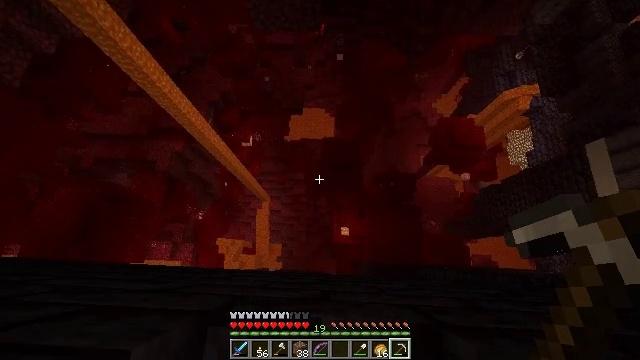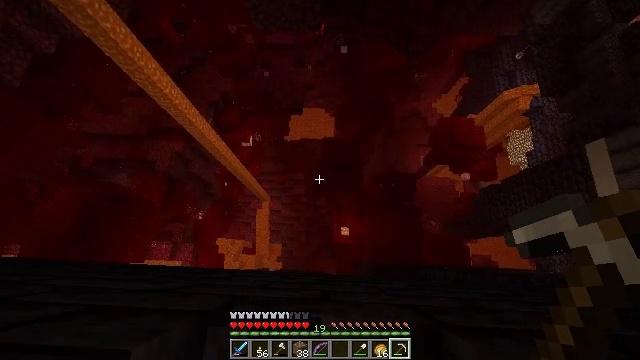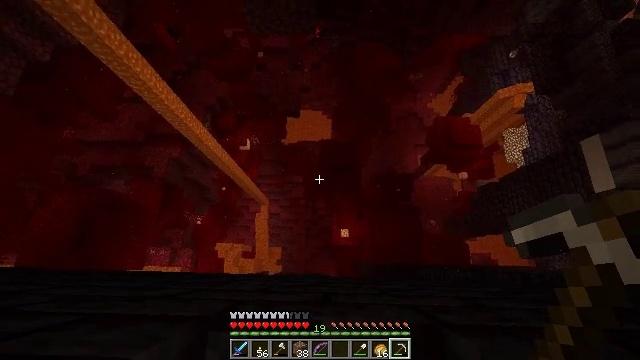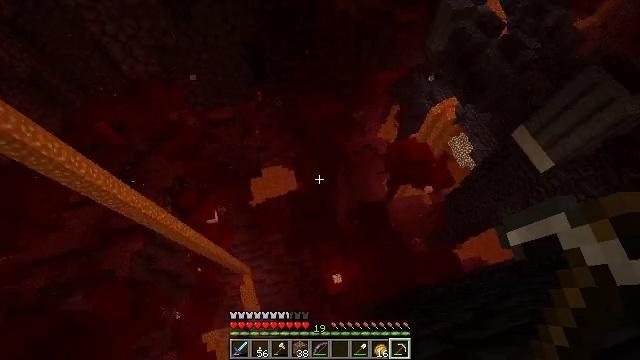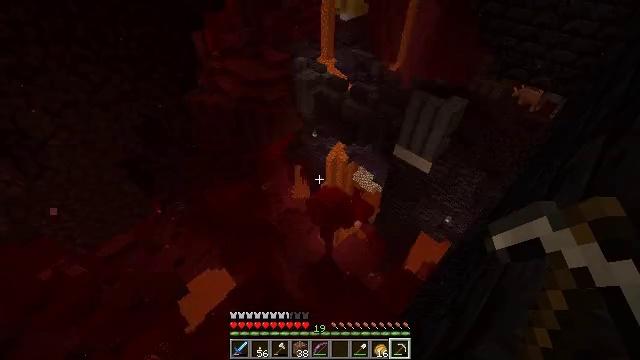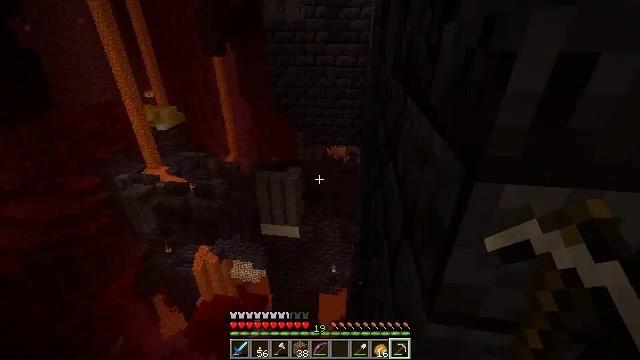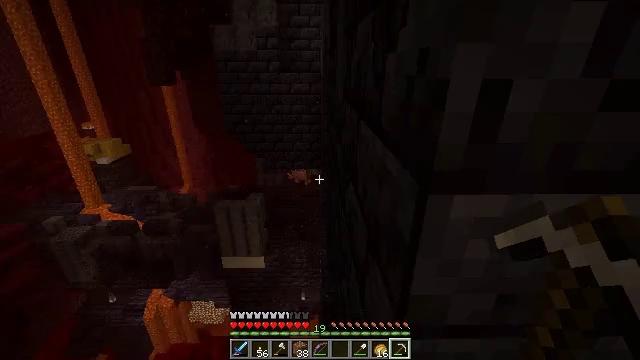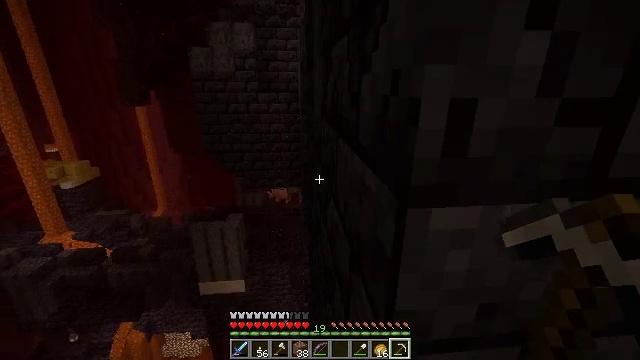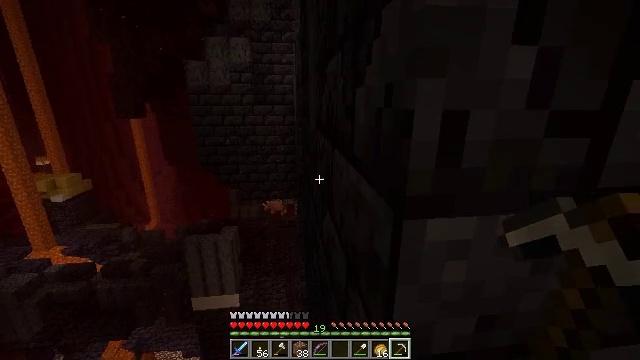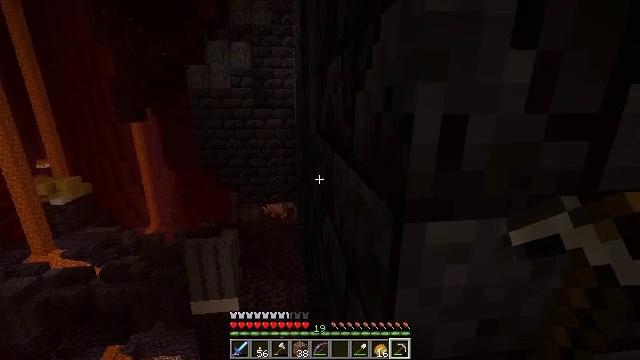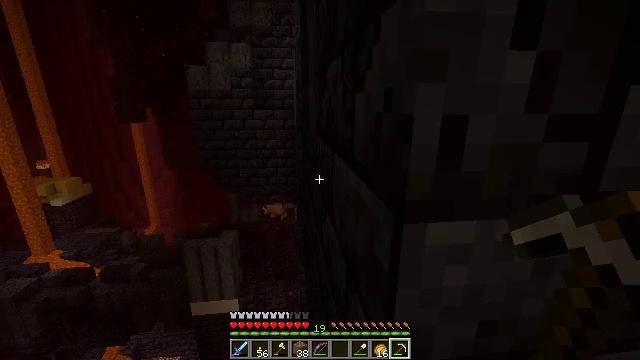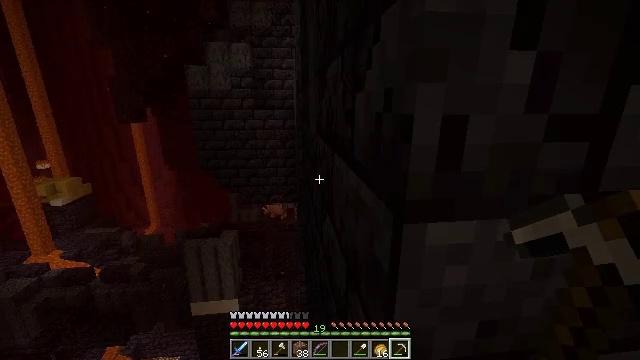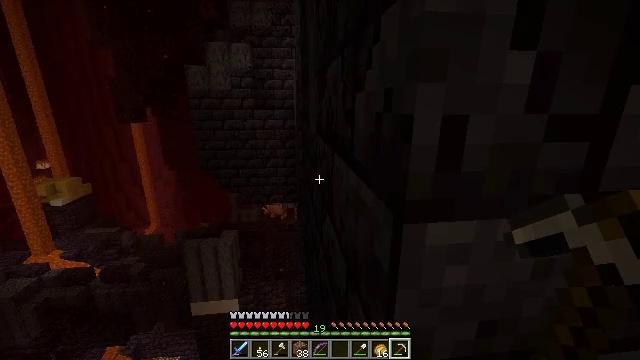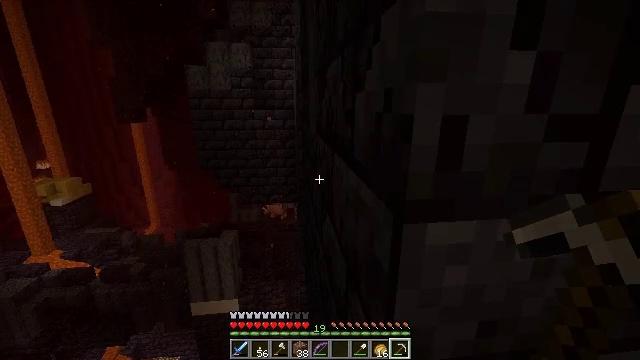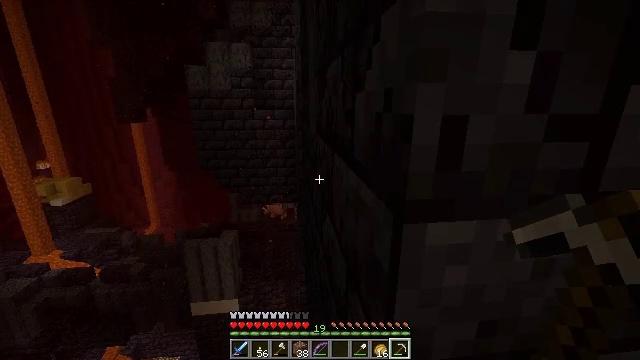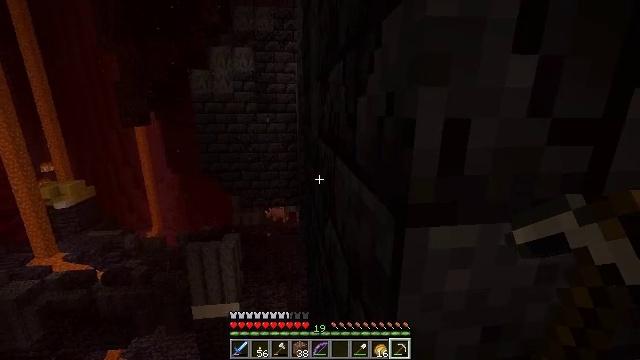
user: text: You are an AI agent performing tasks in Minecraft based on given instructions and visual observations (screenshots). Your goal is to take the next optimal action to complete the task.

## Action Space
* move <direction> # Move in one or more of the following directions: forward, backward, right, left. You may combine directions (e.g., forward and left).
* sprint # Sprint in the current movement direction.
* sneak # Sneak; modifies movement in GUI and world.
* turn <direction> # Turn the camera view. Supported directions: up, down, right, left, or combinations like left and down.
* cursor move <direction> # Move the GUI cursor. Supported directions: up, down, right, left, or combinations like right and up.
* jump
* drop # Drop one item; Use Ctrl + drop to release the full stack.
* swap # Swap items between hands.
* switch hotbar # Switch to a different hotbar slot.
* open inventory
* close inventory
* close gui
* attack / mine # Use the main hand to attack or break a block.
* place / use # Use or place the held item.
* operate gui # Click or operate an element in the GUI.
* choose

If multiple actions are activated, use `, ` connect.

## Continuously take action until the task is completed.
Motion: motion action
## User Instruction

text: Gather cracked polished blackstone bricks for building.
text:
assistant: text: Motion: sneak
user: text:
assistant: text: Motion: sneak, turn right
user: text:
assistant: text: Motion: sneak, turn right and up
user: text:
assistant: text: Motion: sneak, turn right and up
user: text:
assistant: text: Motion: sneak, turn right and up
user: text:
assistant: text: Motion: sneak, turn right and up
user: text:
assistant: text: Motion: sneak, turn right and up
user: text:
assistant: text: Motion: sneak, turn right and up
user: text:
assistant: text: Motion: sneak
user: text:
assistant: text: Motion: sneak
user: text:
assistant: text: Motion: sneak
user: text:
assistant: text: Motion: sneak
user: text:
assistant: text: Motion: sneak
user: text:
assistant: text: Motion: sneak
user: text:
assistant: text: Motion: sneak
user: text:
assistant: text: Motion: sneak, turn left and up
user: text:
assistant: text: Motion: sneak, turn left and up
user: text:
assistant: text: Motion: sneak, turn left and up
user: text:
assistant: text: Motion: sneak
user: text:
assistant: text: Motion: sneak
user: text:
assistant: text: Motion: sneak
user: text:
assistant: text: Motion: sneak
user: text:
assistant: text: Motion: sneak
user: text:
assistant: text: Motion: sneak
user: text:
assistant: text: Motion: sneak
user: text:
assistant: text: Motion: sneak
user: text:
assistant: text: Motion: sneak
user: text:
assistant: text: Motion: sneak
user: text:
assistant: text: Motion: move left, sneak
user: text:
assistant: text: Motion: move left, sneak